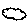
Label: cloud